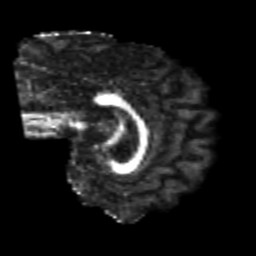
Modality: FA
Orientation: sagittal
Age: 24
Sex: male
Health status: healthy
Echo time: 0.074 s